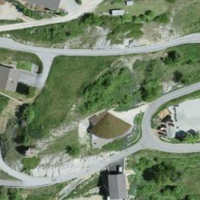
EUNIS habitat code: 24
Species observed at this site:
Ononis natrix
Cerastium tomentosum